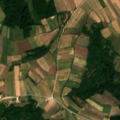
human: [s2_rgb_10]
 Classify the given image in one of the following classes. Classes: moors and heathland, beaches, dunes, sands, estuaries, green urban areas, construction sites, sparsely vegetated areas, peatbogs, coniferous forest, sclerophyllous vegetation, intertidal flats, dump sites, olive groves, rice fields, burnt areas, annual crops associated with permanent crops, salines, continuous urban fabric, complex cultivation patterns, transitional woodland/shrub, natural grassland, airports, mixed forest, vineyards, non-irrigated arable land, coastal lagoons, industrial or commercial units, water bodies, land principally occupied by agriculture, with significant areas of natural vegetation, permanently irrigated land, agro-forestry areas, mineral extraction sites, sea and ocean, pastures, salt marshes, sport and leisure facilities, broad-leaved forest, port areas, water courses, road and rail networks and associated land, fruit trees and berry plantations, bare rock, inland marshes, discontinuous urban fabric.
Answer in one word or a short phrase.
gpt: complex cultivation patterns, broad-leaved forest